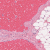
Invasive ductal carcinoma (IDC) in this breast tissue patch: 0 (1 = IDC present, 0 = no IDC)